Question: look at the following image

when searched for some websites... various websites show the above kind of result on google..
like serach for <URL> and so on
HOW TO ACHIEVE THIS...
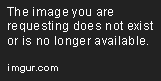
Answer: from <URL>:
"We only show sitelinks for results when we think they'll be useful to the user. If the structure of your site doesn't allow our algorithms to find good sitelinks, or we don't think that the sitelinks for your site are relevant for the user's query, we won't show them.
At the moment, sitelinks are completely automated. We're always working to improve our sitelinks algorithms, and we may incorporate webmaster input in the future."